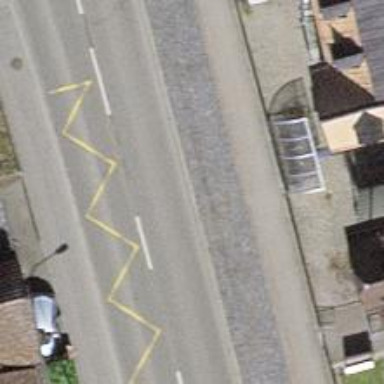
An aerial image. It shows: Bus stop with platform for public transport.